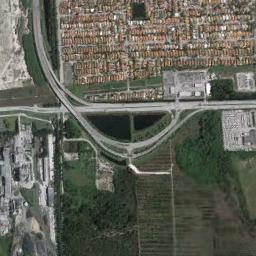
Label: overpass